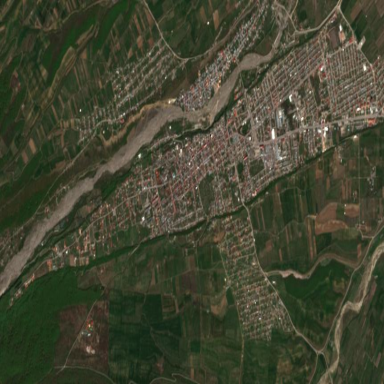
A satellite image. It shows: Residential area in town.